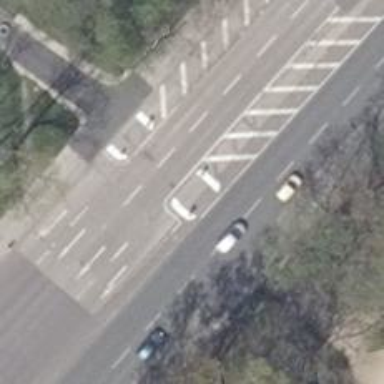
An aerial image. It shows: Secondary road with asphalt surface. There is cycle track on the right side.